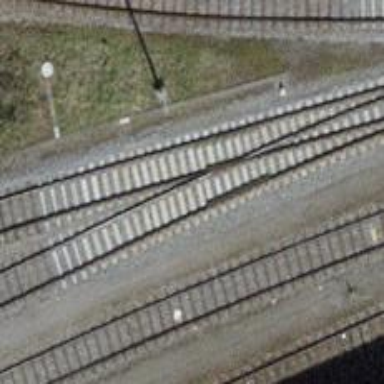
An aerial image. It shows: Rail siding with electrified tracks using contact line.